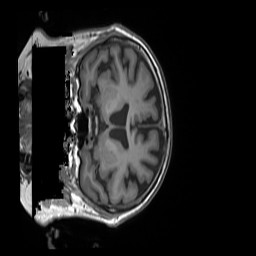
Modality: T1w
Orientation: coronal
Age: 73
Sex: male
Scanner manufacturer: siemens
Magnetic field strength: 3 T
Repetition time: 1.55 s
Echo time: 0.00234 s